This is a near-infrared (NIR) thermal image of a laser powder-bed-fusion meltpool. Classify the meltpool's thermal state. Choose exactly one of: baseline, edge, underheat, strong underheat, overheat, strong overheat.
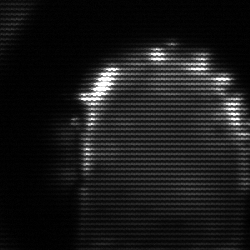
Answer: baseline